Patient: sex M, age 49
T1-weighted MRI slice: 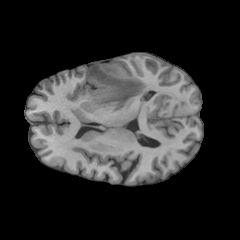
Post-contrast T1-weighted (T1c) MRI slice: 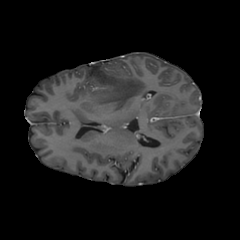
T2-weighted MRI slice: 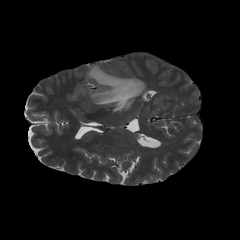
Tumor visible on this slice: yes
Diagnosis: Glioblastoma, IDH-wildtype
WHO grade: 4